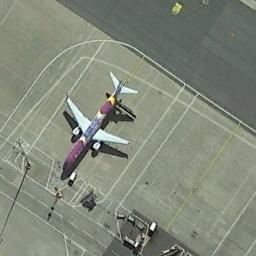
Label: airplane